Question: Can I cause Tableau to require a certain number of underlying data points before plotting a point on the graph?
For example, here's a graph showing average moods over the course of the day on Tuesdays:

There's nothing uniquely awful about midnight on Tuesdays, it's just that there's only one data point for that particular time, and it's an outlier. Is it possible to have the graph show midnight as missing unless there are more than (for example) three different records from midnight being averaged together?
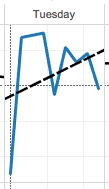
Answer: You could define an aggregate calculated field, called say avg_mood as:
'''
if count(Mood) >= 3 then avg(Mood) end
'''
Since the aggregation is hard coded into the calculation, Tableau will display AGG(avg_mood) for the field on any shelves you use it on, rather than letting you toggle the aggregation outside the formula as it will for other measures.
Note, there is no else branch, so the calculation will evaluate to null if there are less than three non-null Moods in a partition of data rows (based on the dimensions)
You can control how null values are displayed in a line chart. On the format pane, select the field in question from the pull down menu by the word Fields at the top right of the format pane, then select the Pane tab, then at the bottom of the format pane, adjust the Mark settings in the Special value section.